Aerial crown-view tile of a tropical tree (Barro Colorado Island, Panama), acquired 20250217:
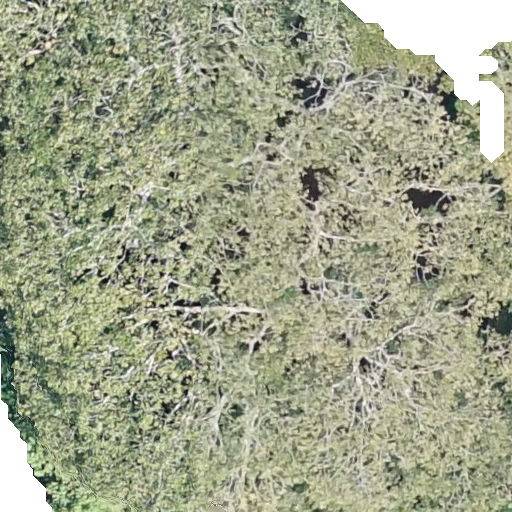
Species: Dipteryx oleifera
GBIF accepted scientific name: Dipteryx oleifera
Crown area: 643.011 m²